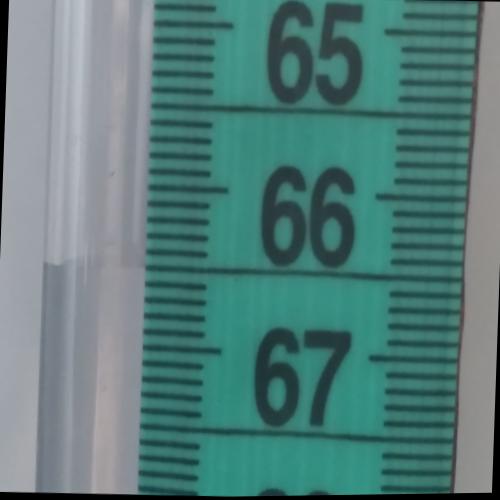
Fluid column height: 66.5 cm